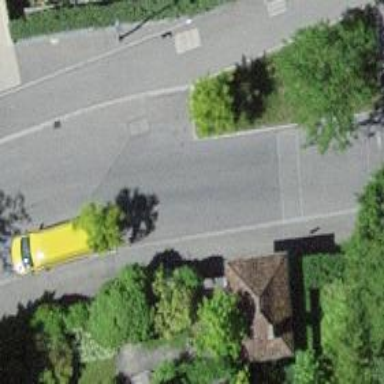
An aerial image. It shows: Asphalt living street with chicane for traffic calming.